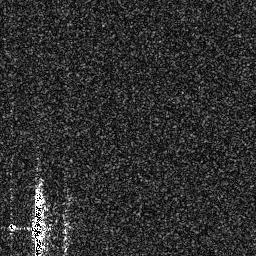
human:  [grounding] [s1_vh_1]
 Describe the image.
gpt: In the satellite image, there is  <ref>1 medium ship </ref> <box>[[10, 73, 18, 99, 0]]</box> located at bottom left.